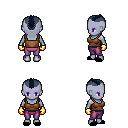
a pixel art fantasy rpg character, female body template, dark elf, purple skin, brown pirate shirt, magenta pants, raven short mohawk hairstyle, gold gloves, black slippers, four views (front, back, left, right), 2x2 character sprite sheet, small pixel art, hard edges, no anti-aliasing